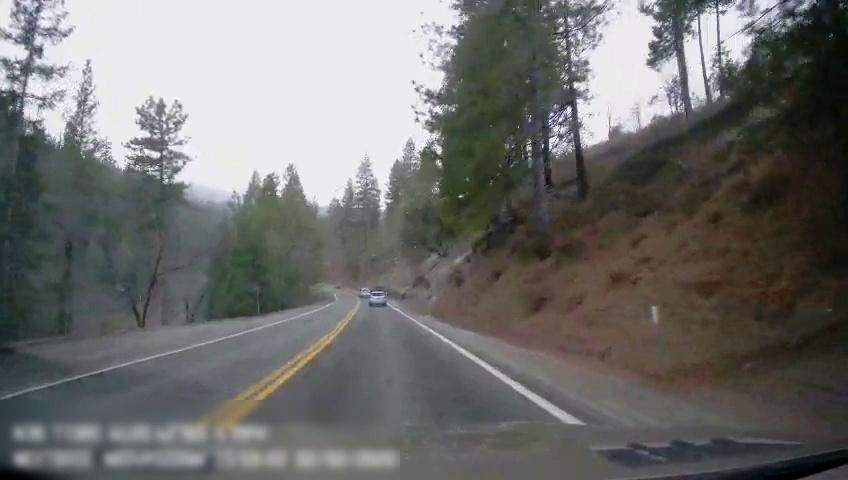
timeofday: Day
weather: Cloudy
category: Drivable Space
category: Vehicles | SUV
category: Vehicles | SUV
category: Lanes | Alternate Lane
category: Lanes | Current Lane
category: Lanes | Opposite Lane
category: Lanes | Opposite Lane